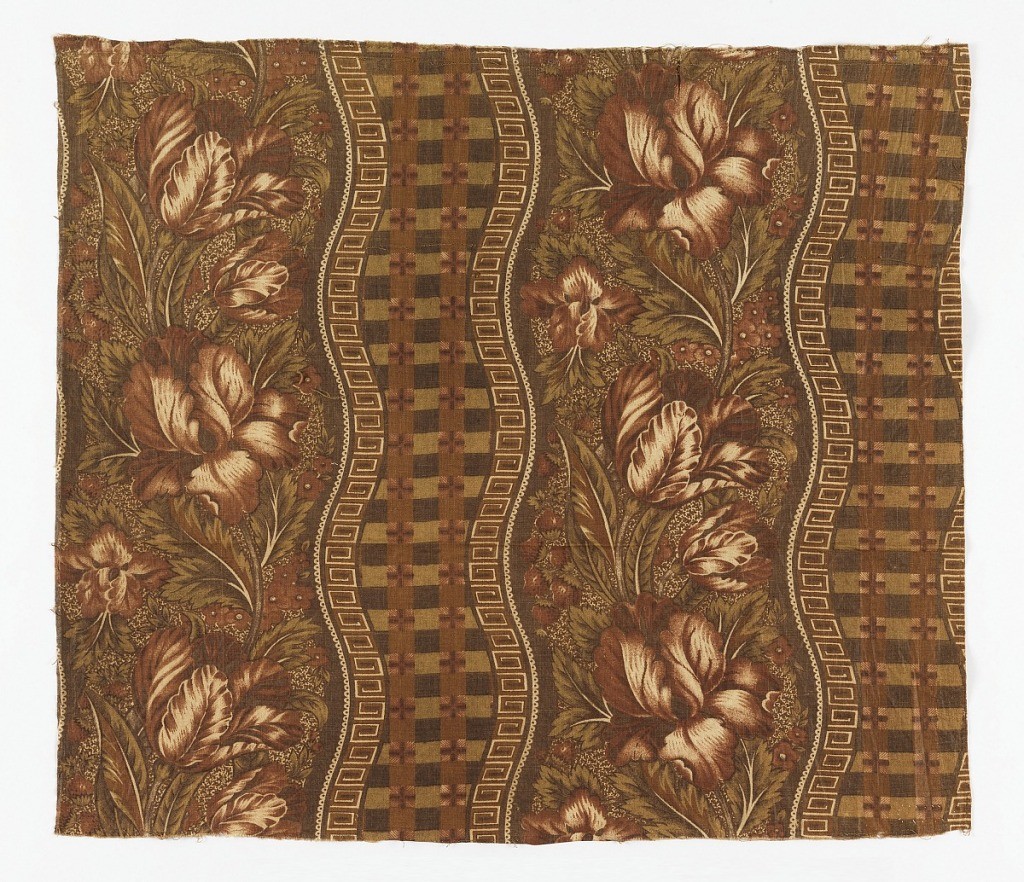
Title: Textile
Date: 1850–1860
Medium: cotton Technique: printed with engraved roller on plain weave in three colors
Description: Printed length has wavy plaid bands and tulips forming vertical stripes in shades of green and brown.